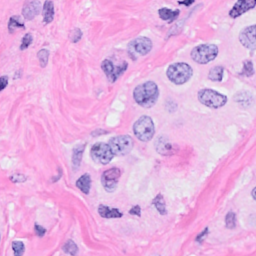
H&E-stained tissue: Breast